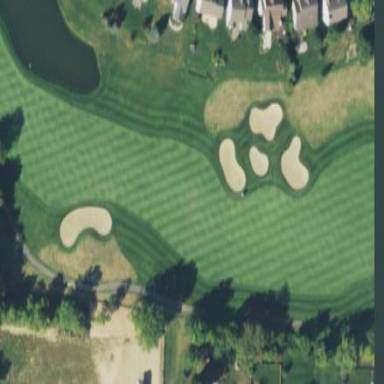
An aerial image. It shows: Golf fairway in the image.